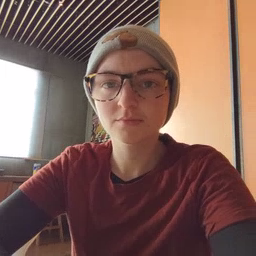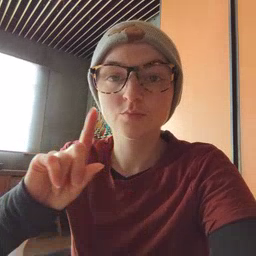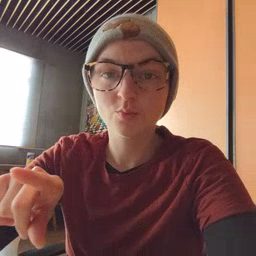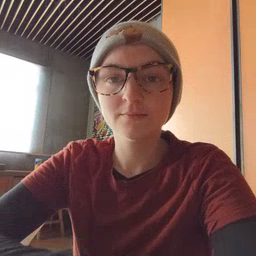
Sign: go